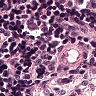
Metastatic tissue present: no